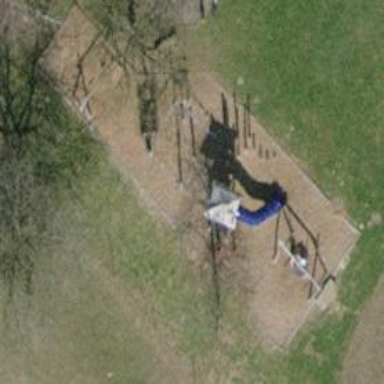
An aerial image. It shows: Playground structure.